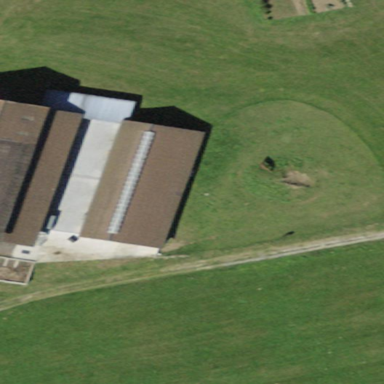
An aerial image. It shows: Farm auxiliary building.